Current action and preconditions to check: trajectory_clear

Your task: For each precondition in the list above, predict whether it will hold at this action.

Consider the current scene as observed from the mobile robot's camera, and analyze the predicted future states of all dynamic agents (e.g., people, animals, vehicles, or any moving entities) within the NEXT SECOND.

IMPORTANT: Only answer "very likely" if you are absolutely certain—based on strong, clear evidence—that a dynamic agent will violate the precondition in the predicted future state. Do NOT answer "very likely" for unlikely, ambiguous, or low-probability risks.

Ask yourself for each precondition: Is there a high probability, with clear and convincing evidence, that the predicted future states of any dynamic agent will interfere with the predicted future state of the currently executing action within the NEXT SECOND, causing that precondition to fail?

Assess the risk level based on these predictions. Use "likely" or "very likely" if motions create a clear risk of interference.

Use "neutral" or "improbable" if agents are nearby but their predicted paths are clearly diverging or non-conflicting.

Failure Risk Categories: "very improbable", "improbable", "neutral", "likely", "very likely"

Answer Format: Output ONLY the probability_of_failure value from these categories: "very improbable", "improbable", "neutral", "likely", "very likely"

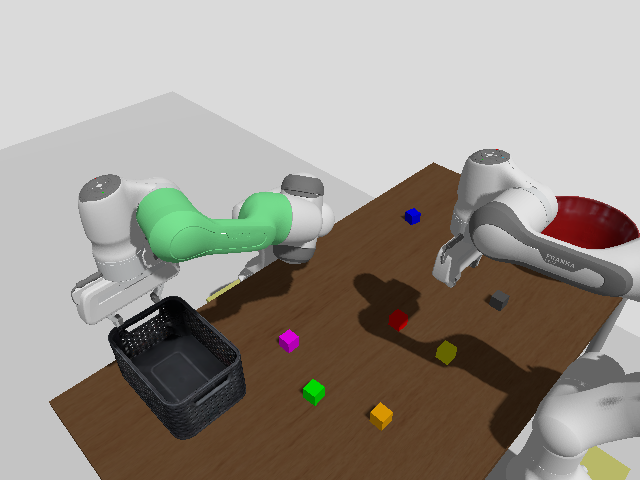

Answer: very improbable